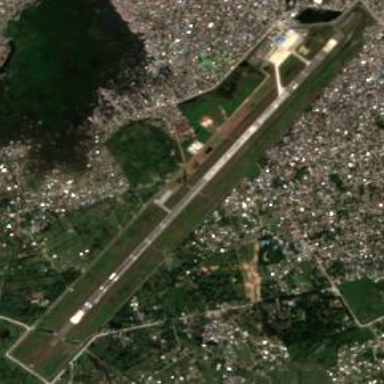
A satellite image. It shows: International aerodrome located on grass land.